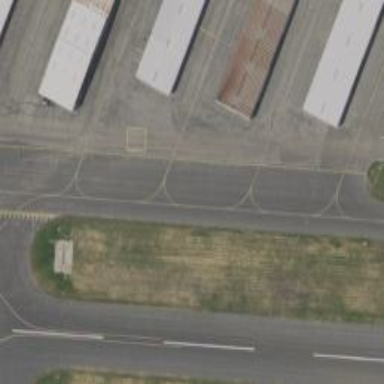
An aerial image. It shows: Image of taxiway at airport.